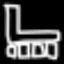
Label: chair